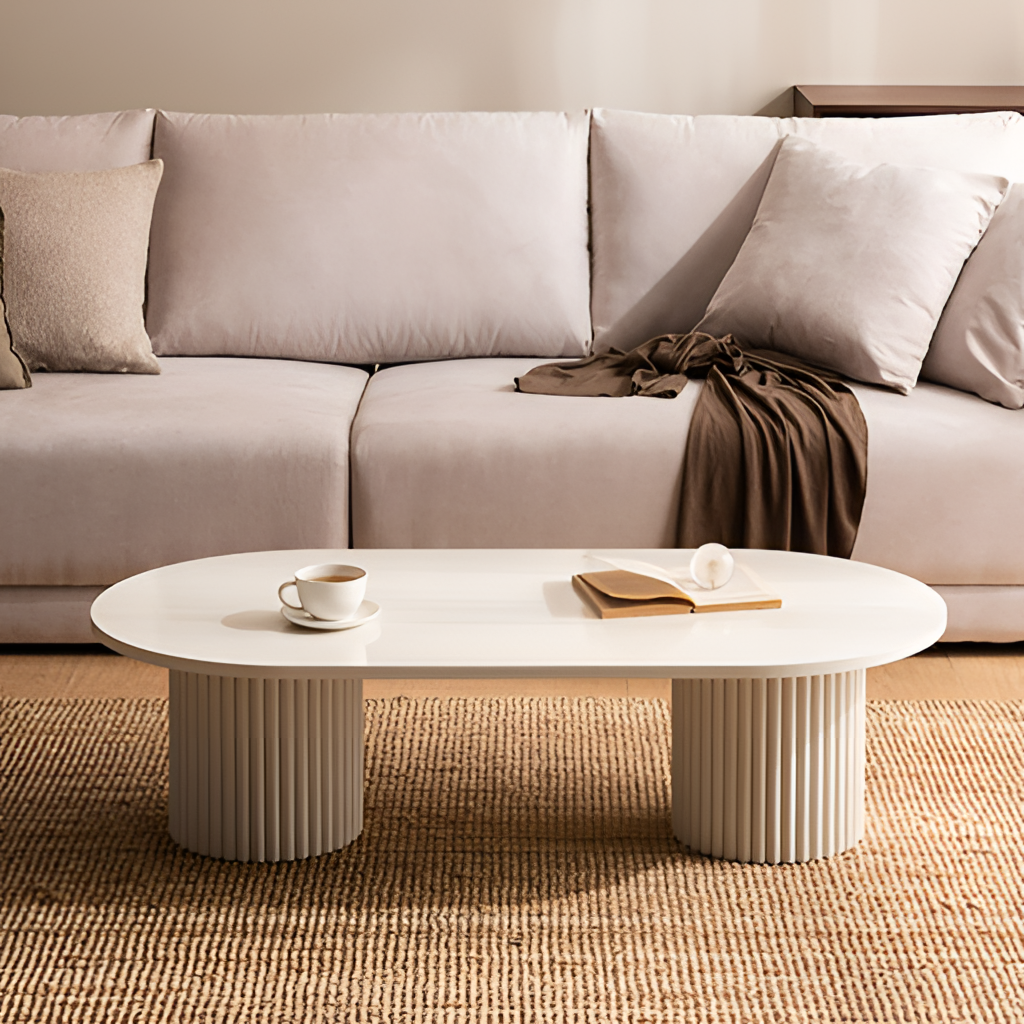
living room, beige fabric sofa, beige paint wallpaper, with solid pattern, wood flooring, with plank pattern, contemporary